Question: How to identify if an EC2 instance has SQL installed. Through the AWS portal ?

This image is an example of where I'm looking to identify whether or not the instance has a database installed.
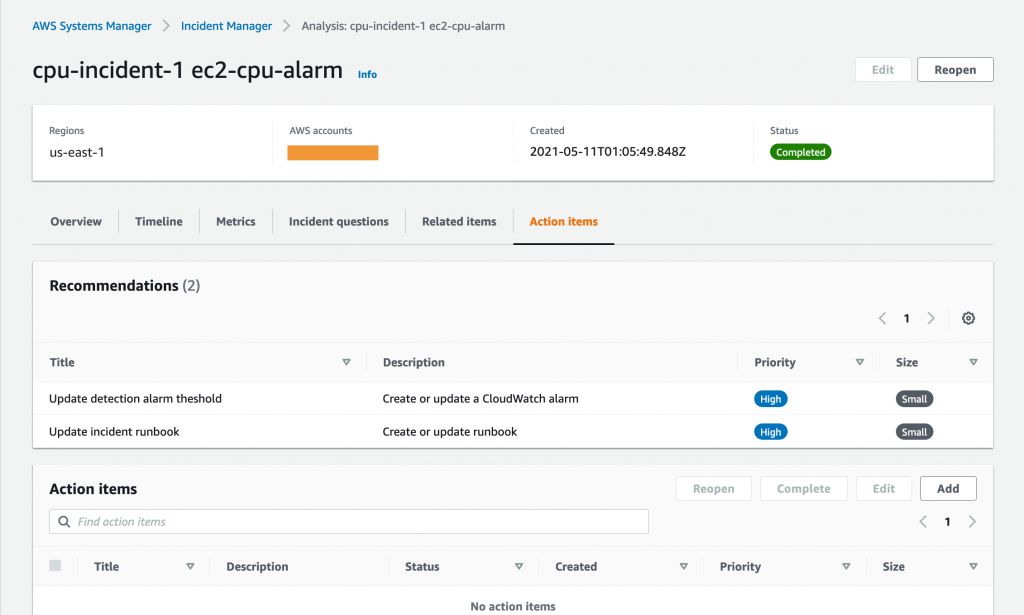
Answer: You cannot do that through the AWS portal as the portal has no insight into what applications you are running on your instance.
You must SSH into your instance, perhaps using 'Systems Manager' and check is SQL is installed.
'mysql -V' will allow you to check if MySql is installed, other types of databases will have similar commands.
#### Update based on comment:
As you are installing from a preconfigured OS you can see whats included in the 'instance details' tab from the EC2 Web Console.
<URL>
Or you can run the following command from your CLI:
'aws ec2 describe-instances --instance-id <your instance id> --query 'Reservations[*].Instances[*].PlatformDetails''
'''
[
[
"Windows with SQL Server Standard"
]
]
'''